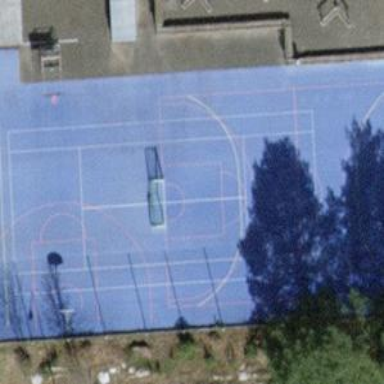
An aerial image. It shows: Basketball court on leisure land pitch.